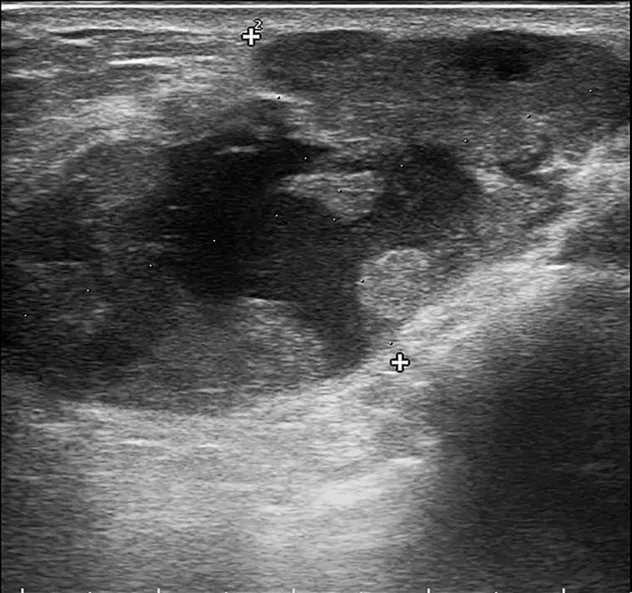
Breast imaging. Ultrasonography shows cystic solid compound echo with a size of 56*44*27mm of the left breast.
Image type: radiology (ultrasound)